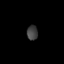
Tissue: lung
Cell type: Myeloid cells
Senescence score: 0.5696
Nuclear area (px): 160
Mean DAPI intensity: 62.987